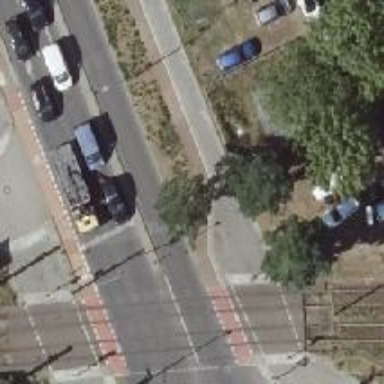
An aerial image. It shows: Road with traffic signals controlling the flow of traffic.